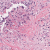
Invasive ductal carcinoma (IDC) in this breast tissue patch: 1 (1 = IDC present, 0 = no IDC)